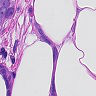
Metastatic tissue present: yes